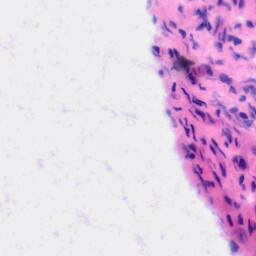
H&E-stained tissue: Liver